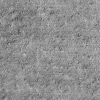
Atmospheric dust classification: not_dusty